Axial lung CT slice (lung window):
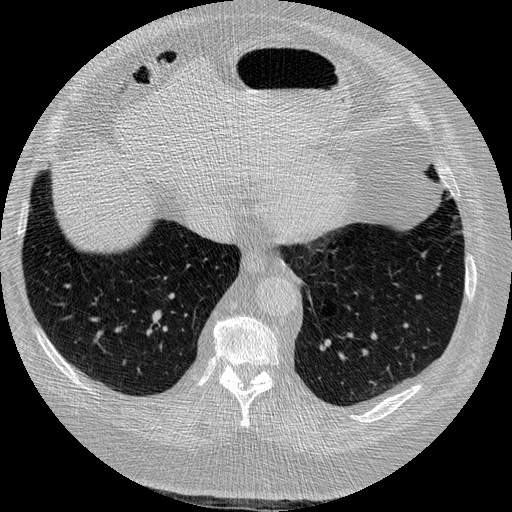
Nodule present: yes
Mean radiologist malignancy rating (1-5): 2.5